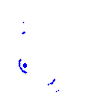
Particle: kaon